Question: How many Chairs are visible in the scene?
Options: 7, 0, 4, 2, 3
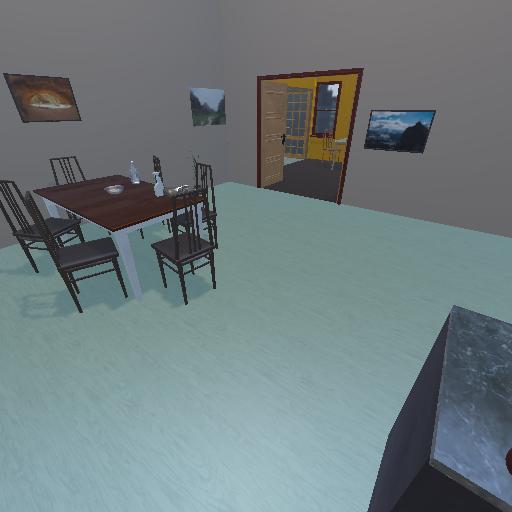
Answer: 7